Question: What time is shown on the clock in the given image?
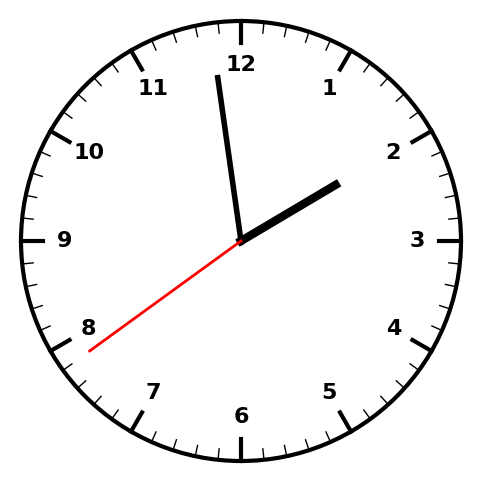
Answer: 01:58:39